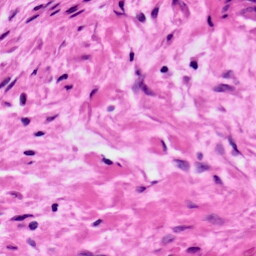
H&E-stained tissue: Ovarian